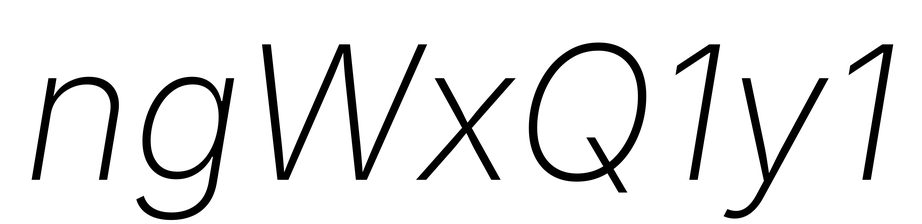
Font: Inter-Italic_ExtraLight_Italic